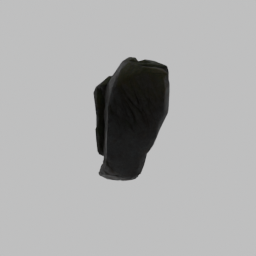
Label: nature